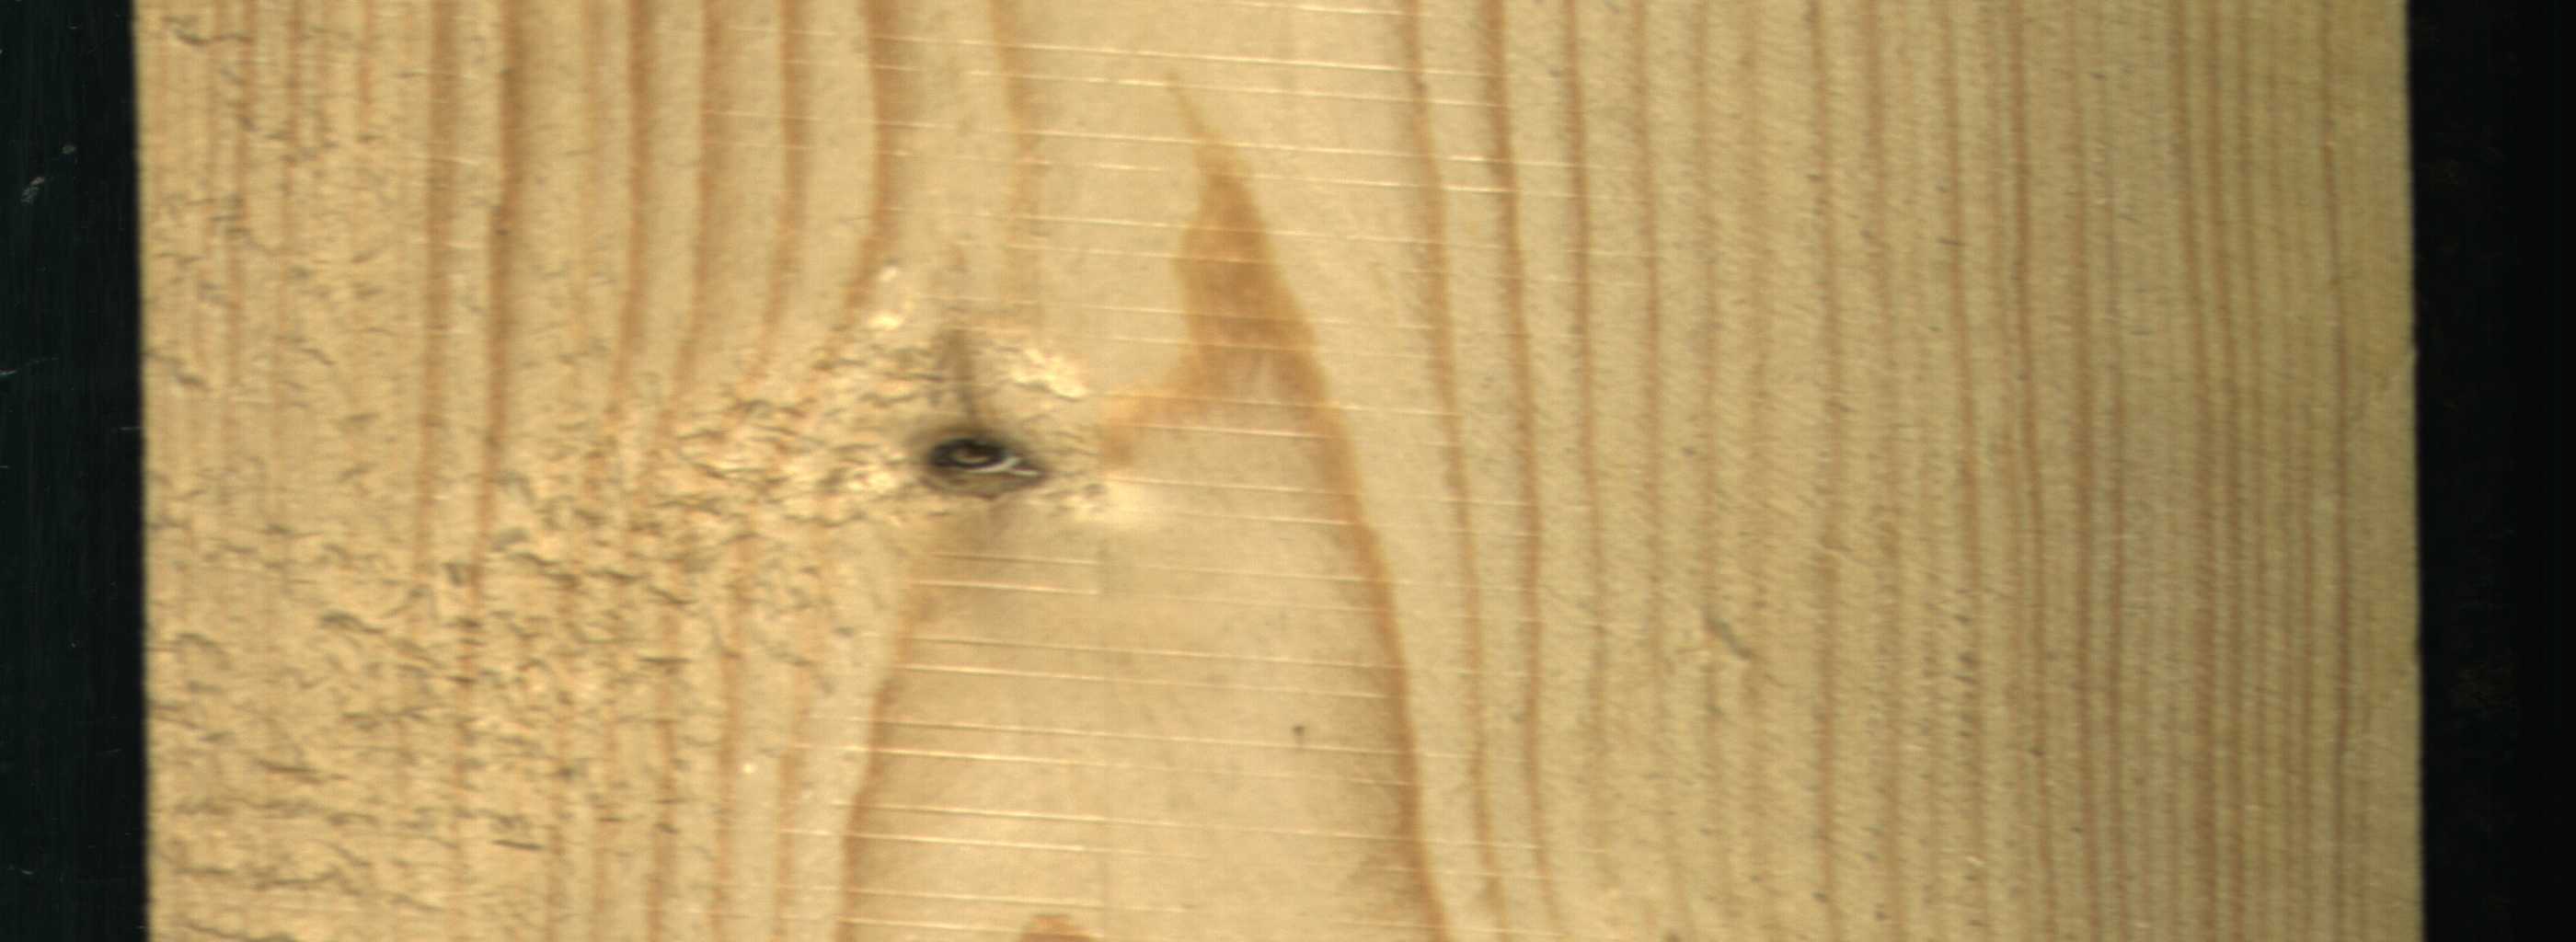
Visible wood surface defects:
Dead_Knot